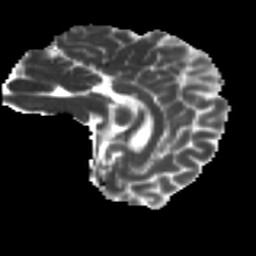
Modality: MD
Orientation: sagittal
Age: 30
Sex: male
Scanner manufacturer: ge
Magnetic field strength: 3 T
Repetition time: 7.8 s
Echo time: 0.0607 s